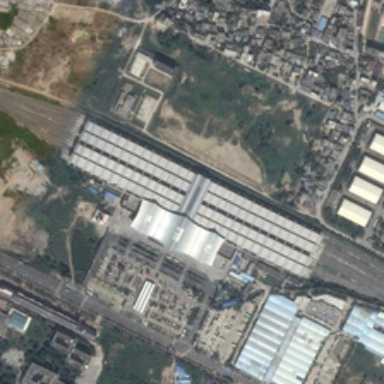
Many buildings and some green trees are around a railwaystation .